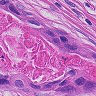
Metastatic tissue present: yes